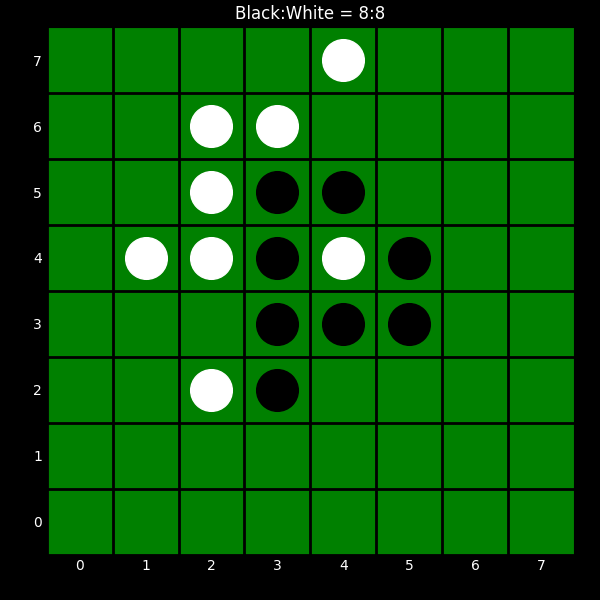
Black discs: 8
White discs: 8